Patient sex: M
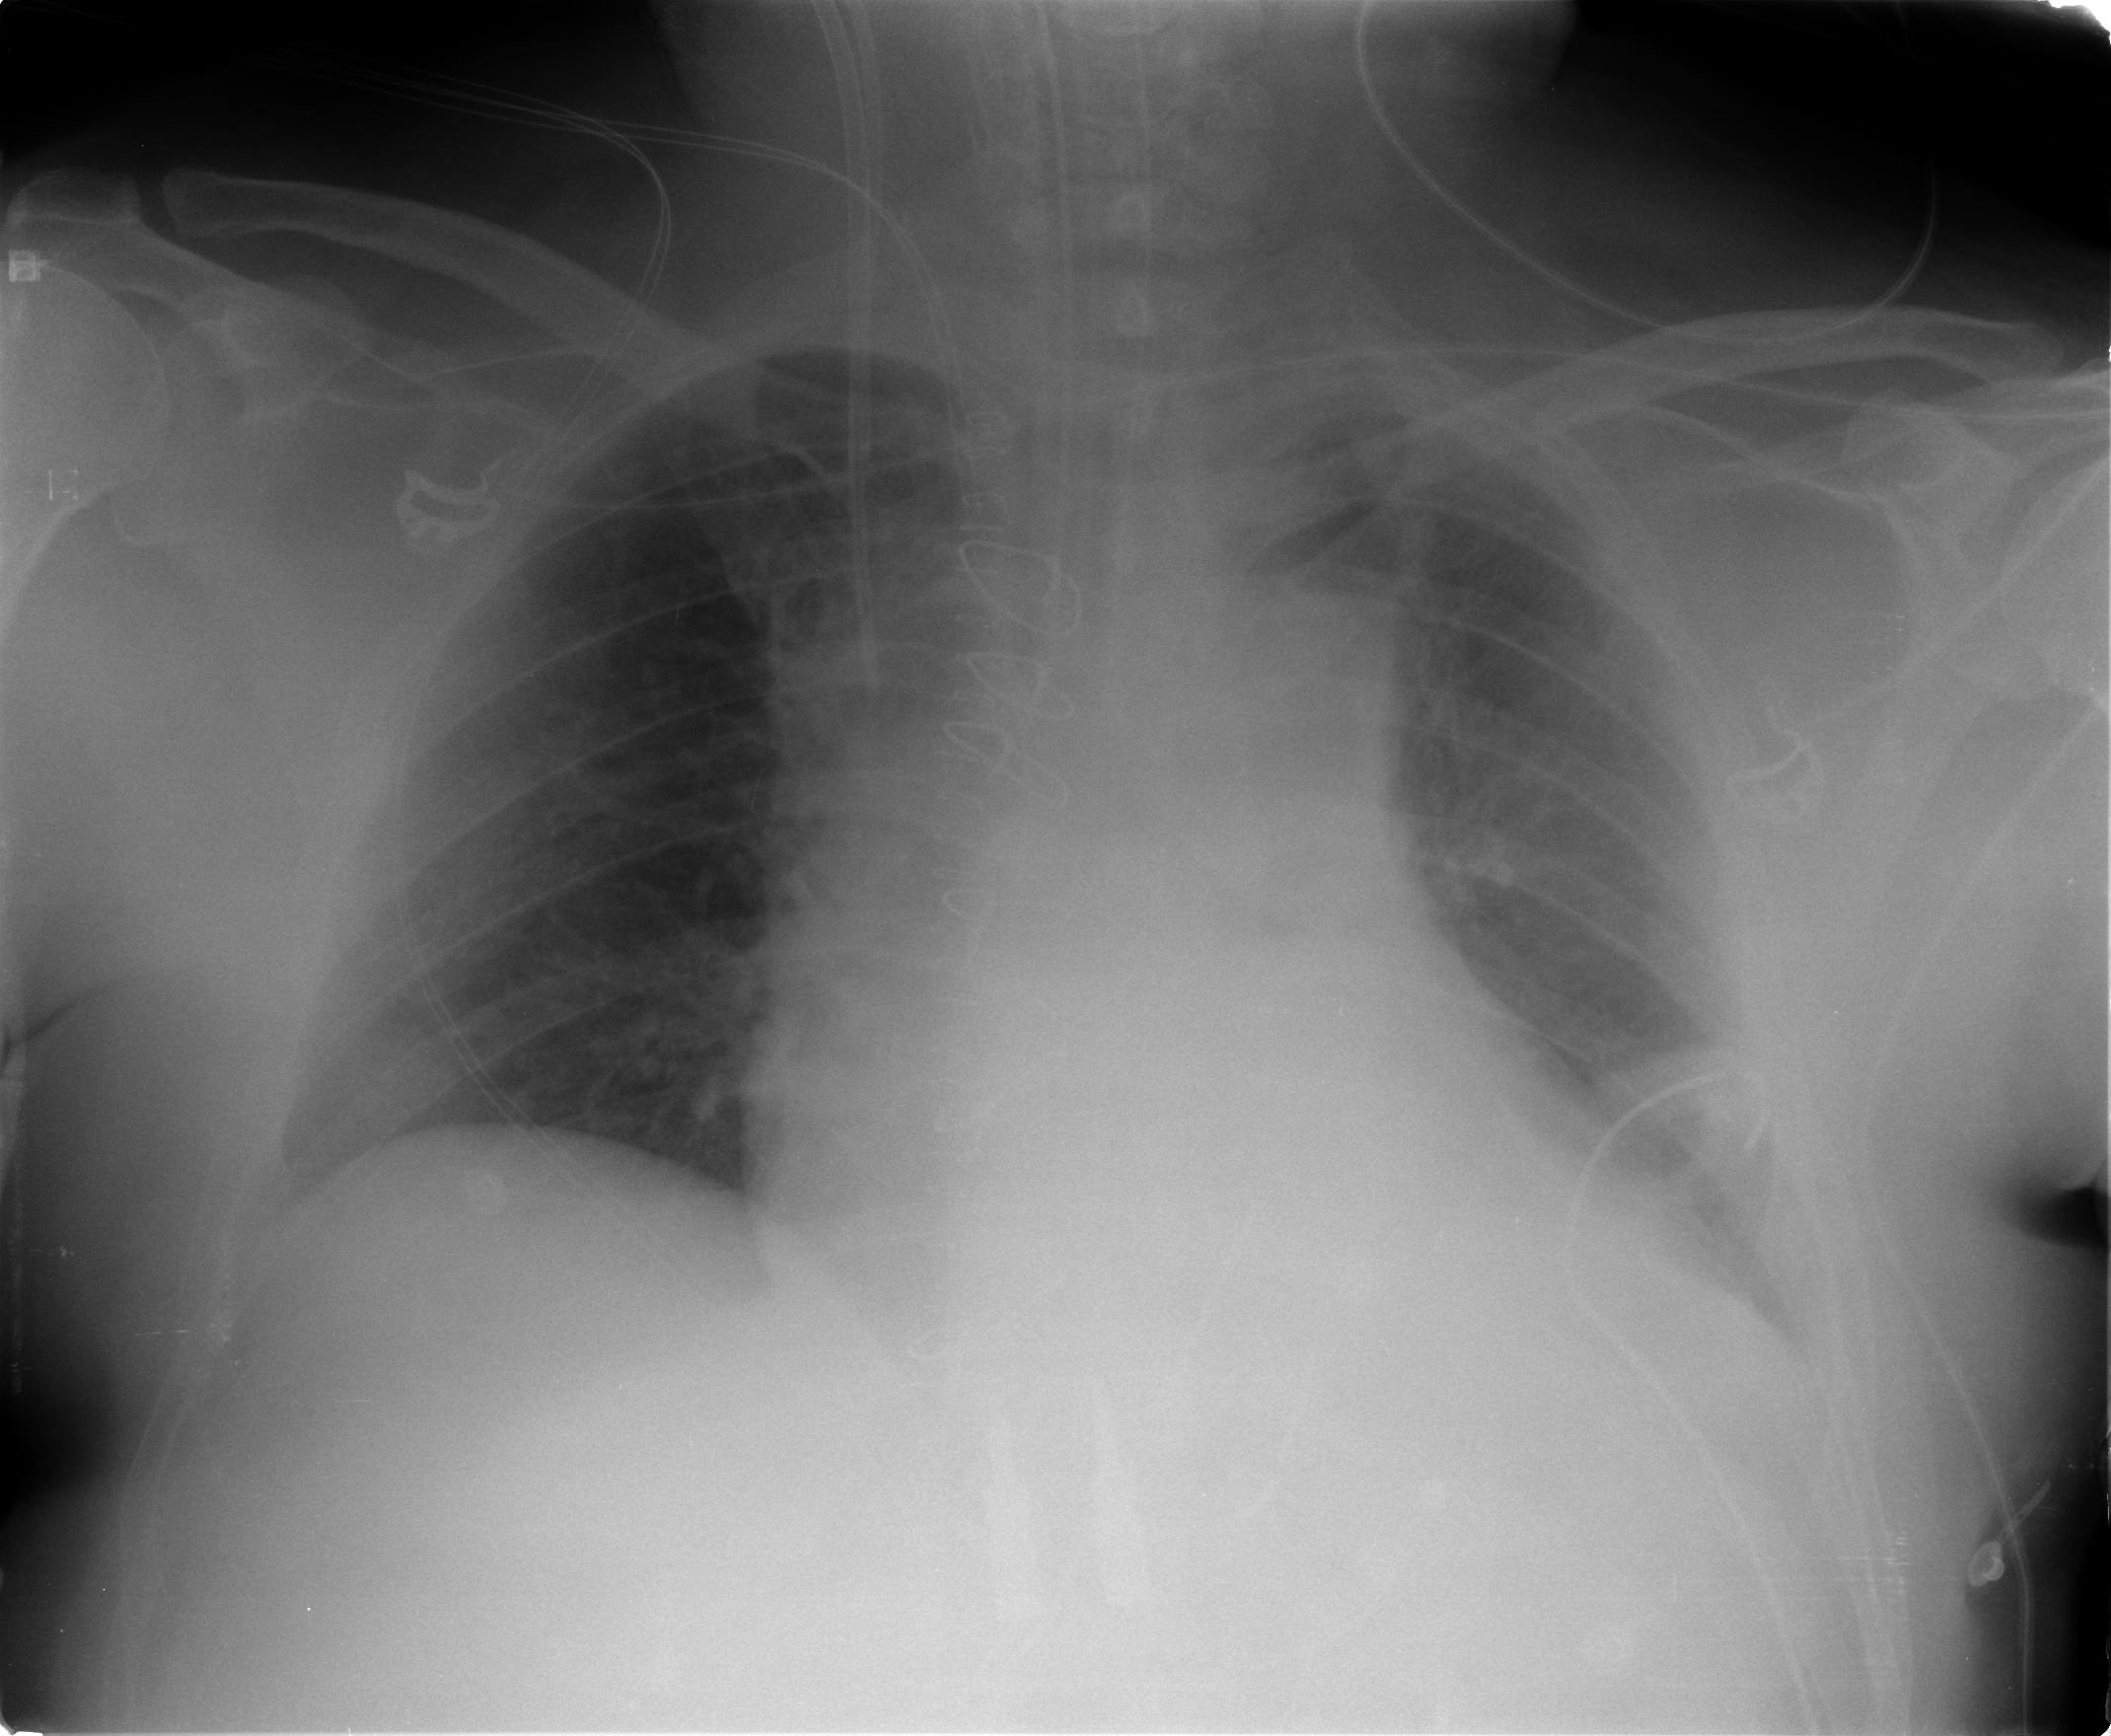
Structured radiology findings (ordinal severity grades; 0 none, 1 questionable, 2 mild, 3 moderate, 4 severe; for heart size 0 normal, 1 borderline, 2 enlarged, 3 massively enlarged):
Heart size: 2
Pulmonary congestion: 2
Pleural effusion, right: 0
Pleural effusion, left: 2
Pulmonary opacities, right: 0
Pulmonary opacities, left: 0
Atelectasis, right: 0
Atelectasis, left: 2